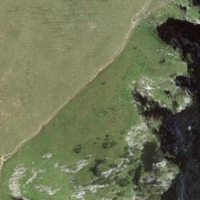
EUNIS habitat code: 26
Species observed at this site:
Calluna vulgaris
Gentianella campestris
Campanula barbata
Leucanthemum vulgare